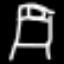
Label: bed